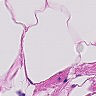
Metastatic tissue present: no